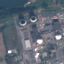
Land use / land cover: Industrial